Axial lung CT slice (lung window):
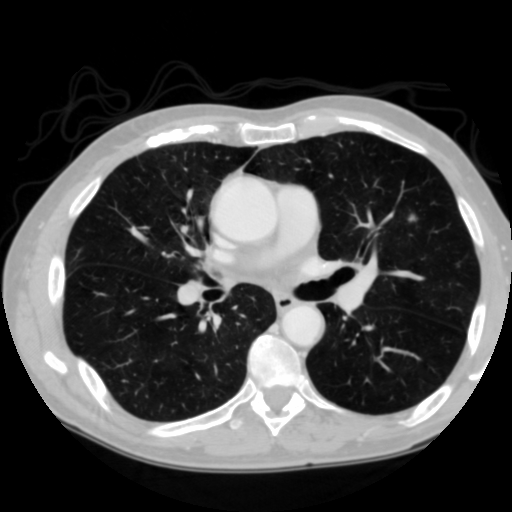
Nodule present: yes
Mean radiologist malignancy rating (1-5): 3